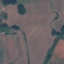
Land use / land cover class: Pasture